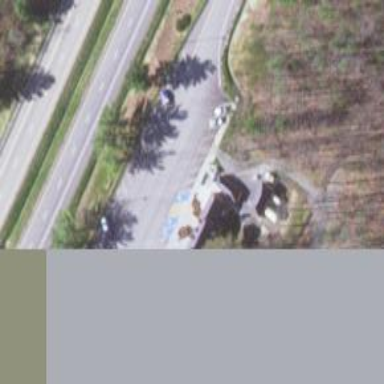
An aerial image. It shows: Rest area on the road.